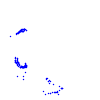
Particle: kaon